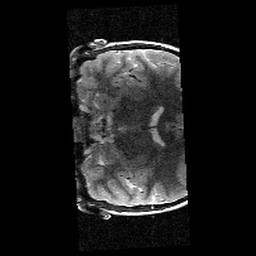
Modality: T2w
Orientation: coronal
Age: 9
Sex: female
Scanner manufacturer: siemens
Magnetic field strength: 3 T
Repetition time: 9.23 s
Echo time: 0.067 s